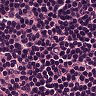
Metastatic tissue present: no